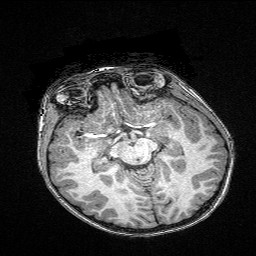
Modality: T1w
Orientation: coronal